Aerial crown-view tile of a tropical tree (Barro Colorado Island, Panama), acquired 20250512:
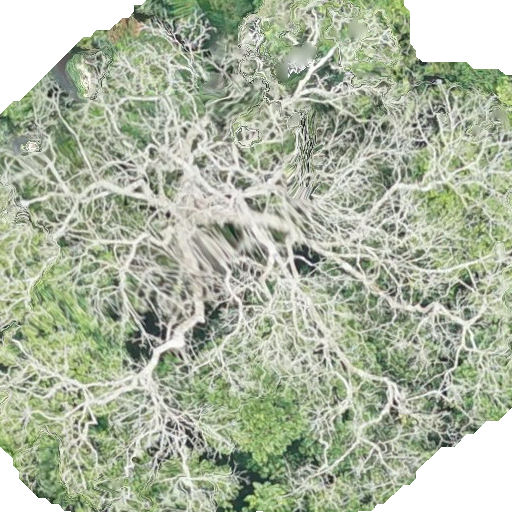
Species: Dipteryx oleifera
GBIF accepted scientific name: Dipteryx oleifera
Crown area: 397.617 m²